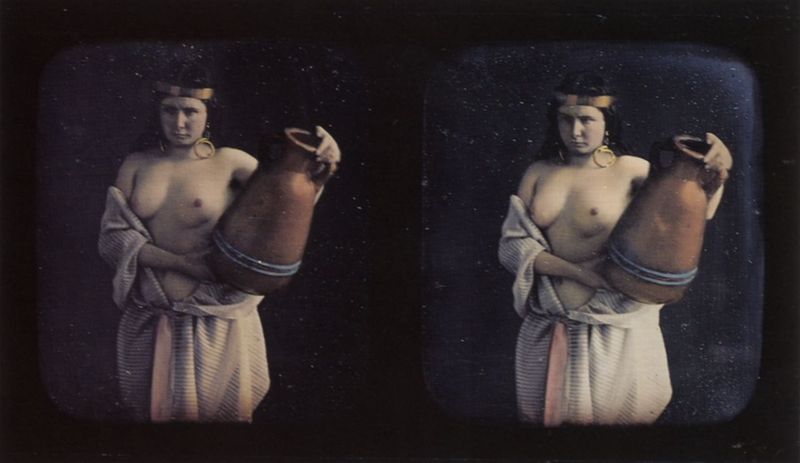
Titel: Akt-Stereodaguerreotypien
Künstler: Deutscher Photograph
Institution: (Privatsammlung)
Schlagwörter: akt, blau, dunkel, gemälde, hand, körper, nackt, schatten, umhang, wasser, weiß, frauen, mädchen, braun, brust, busen, frau, frisur, haar, hell, hintergrund, kleid, licht, mund, nacht, nase, ohrring, schmuck, schwarz, gürtel, rot, tuch, jung, arm, arme, augen, band, faru, halten, inkarnat, stirnband, tragen, bild, hals, hände, portrait, porträt, spiegelung, gewand, gold, haare, mantel, pose, stehend, stoff, ohrringe, haarreif, krone, rechts, rosa, scheitel, schultern, amphore, kanne, keramik, krug, ton, vase, brüste, fotos, perspektive, zwei, haltung, farben, haarband, symmetrie, draperie, gestreift, streifen, stuck, nabel, bauch, halbnackt, brustwarze, brustwarzen, oberkörper, ring, abbild, unscharf, foto, fotografie, photographie, punkte, doppelbildnis, nacktheit, schwarze haare, belichtung, gefäß, ringe, links, sternenhimmel, kupfer, posieren, photo, karaffe, krüge, farb, gaugin, hüfte, gebunden, reif, miene, sklavin, fotographie, kopfschmuck, träger, aufnahme, doppelt, eine, tonkrug, präsentieren, ägyptisch, ägypten, schwraz, gleich, wasserholen, bildfolge, achseln, weißes kleid, aufnahmen, tom, dia, variante, fotografien, stirnreif, photos, identisch, trägerin, porno, eingeborene, duplikat, belichtet, qualität, indianerin, photographien, gaugain, orringe, stereodaguerreotypien, aktaufnahme, farbunterschiede, halsreif, großer krug, 2, dippelt, aktphotographie